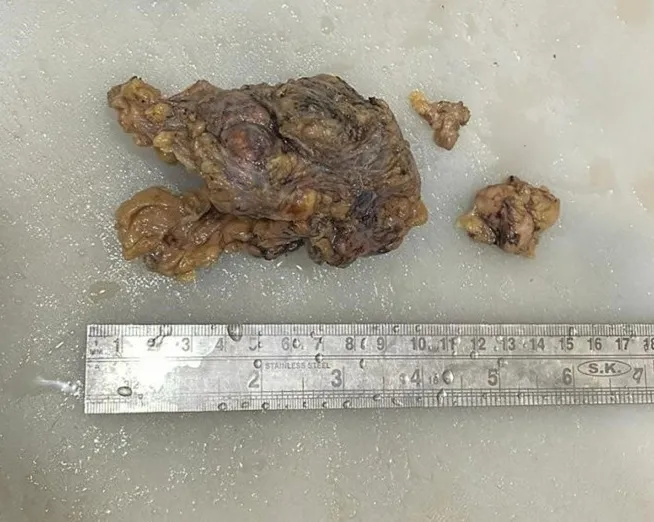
Gross image of excised specimen of axillary mass with a lymph node.
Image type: medical_photograph (other_medical_photograph)